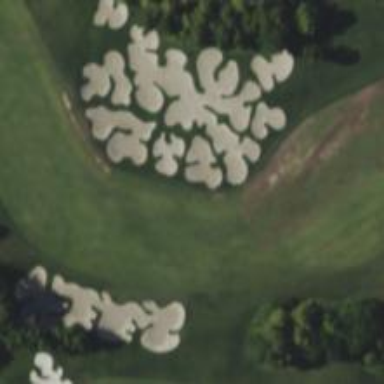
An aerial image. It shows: View of golf hole.